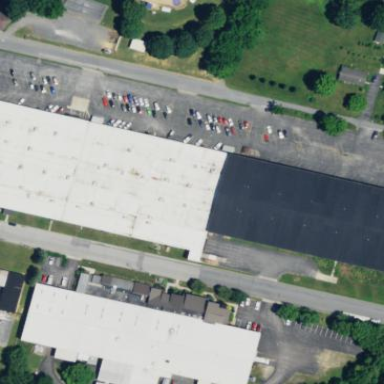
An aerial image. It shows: Manufacturing building.